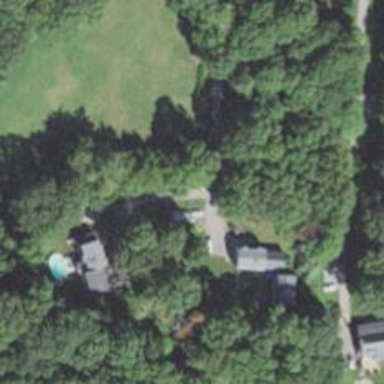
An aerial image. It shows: Residential driveway used as service road.